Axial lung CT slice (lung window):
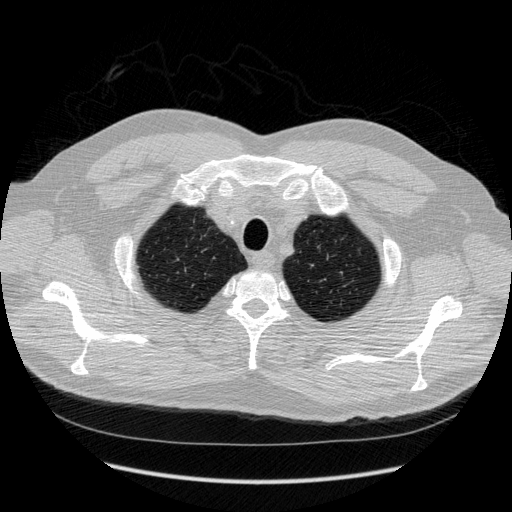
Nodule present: no